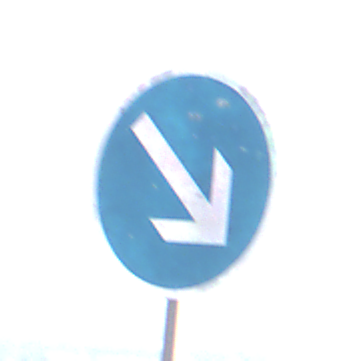
Verkehrszeichen: VorgeschriebeneVorbeifahrtRechts
Umgebung: Outdoor, Nature
Tageszeit: Midday
Wetter: PartlyCloudy
Licht: Natural
Jahreszeit: NotSpecified
Kontrast: HighContrast